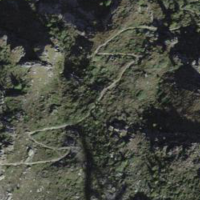
EUNIS habitat code: 48
Species observed at this site:
Meesia uliginosa